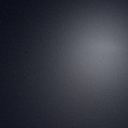
Screen state: off